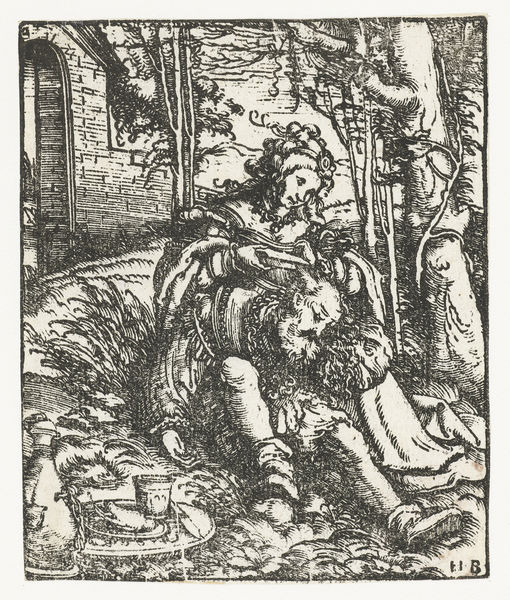
Titel: Simson en Delila
Künstler: Hans (der Ältere) Burgkmair
Standort: Amsterdam
Institution: Rijksmuseum
Schlagwörter: baum, mann, menschen, frau, zeichnung, gras, haus, weg, bart, mord, teller, haare, paar, locken, wald, krug, füße, bogen, mauer, wein, platte, tor, becher, schere, greis, kohle, druck, radierung, schwert, hilfe, drohung, helfen, samariter, samson, hb, ungleiche paar